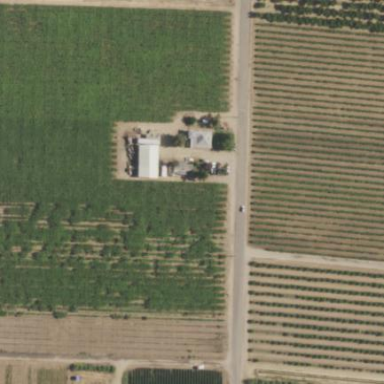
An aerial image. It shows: Vineyard where grapes are grown.